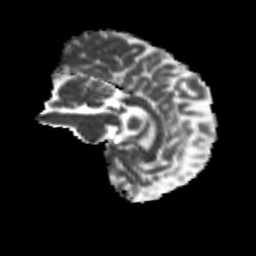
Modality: MD
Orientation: sagittal
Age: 27
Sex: male
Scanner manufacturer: siemens
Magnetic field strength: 3 T
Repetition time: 8.6 s
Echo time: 0.095 s